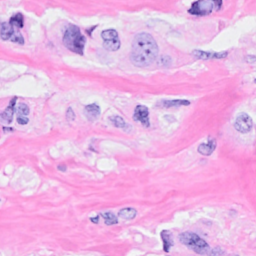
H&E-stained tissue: Breast